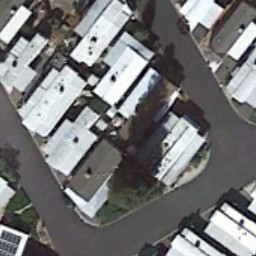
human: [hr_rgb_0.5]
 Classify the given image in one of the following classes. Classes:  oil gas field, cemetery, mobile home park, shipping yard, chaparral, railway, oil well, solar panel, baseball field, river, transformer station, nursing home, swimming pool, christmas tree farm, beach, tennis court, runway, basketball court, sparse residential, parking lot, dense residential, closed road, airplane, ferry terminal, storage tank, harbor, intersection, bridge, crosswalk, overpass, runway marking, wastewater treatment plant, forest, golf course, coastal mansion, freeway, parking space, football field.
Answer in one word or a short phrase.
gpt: mobile home park